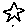
Label: star